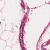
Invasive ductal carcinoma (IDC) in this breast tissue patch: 0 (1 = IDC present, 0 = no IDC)